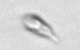
Label: Cryptophyta